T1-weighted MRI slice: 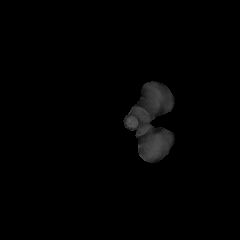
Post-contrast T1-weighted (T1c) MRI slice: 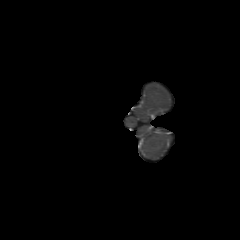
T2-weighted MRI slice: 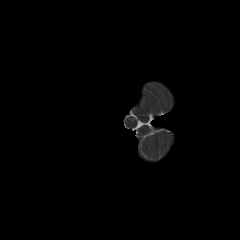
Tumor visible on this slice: yes